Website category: movie
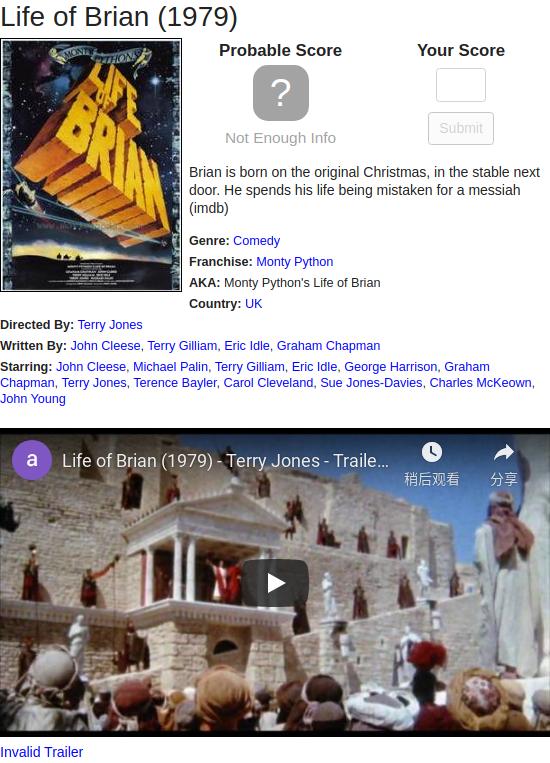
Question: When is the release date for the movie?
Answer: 1979

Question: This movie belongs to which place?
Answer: UK

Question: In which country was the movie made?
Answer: UK

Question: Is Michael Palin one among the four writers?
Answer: no

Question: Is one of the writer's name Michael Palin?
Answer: no

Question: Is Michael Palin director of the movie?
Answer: no

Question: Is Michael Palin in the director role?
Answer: no

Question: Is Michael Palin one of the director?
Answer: no

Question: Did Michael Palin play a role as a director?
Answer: no

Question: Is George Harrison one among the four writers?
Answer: no

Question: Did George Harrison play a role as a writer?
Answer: no

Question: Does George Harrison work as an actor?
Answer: yes

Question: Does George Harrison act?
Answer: yes

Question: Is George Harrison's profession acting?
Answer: yes

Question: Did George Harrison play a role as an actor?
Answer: yes

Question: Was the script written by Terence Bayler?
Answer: no

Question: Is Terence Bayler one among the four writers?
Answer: no

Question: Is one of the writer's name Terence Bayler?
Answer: no

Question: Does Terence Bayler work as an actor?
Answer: yes

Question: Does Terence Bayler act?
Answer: yes

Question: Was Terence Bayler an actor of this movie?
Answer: yes

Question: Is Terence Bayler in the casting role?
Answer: yes

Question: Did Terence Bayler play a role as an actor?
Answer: yes

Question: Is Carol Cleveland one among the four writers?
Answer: no

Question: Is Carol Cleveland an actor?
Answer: yes

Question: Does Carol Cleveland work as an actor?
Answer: yes

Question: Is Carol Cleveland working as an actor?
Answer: yes

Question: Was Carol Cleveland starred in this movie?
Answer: yes

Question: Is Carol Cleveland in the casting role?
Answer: yes

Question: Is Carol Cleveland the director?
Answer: no

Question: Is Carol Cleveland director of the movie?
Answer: no

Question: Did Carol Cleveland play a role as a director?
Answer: no

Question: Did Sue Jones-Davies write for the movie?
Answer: no

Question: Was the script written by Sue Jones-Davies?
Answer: no

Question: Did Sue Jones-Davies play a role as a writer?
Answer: no

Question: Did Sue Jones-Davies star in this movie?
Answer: yes

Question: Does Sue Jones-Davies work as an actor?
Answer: yes

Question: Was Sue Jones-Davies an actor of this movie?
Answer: yes

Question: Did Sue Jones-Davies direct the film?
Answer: no

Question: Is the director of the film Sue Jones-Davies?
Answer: no

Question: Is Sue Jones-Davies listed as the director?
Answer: no

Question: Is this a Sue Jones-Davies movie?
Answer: no

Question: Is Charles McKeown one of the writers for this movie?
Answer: no

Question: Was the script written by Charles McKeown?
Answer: no

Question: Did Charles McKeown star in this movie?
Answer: yes

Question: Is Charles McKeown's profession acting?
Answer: yes

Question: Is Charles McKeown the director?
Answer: no

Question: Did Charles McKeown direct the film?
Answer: no

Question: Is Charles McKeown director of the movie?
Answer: no

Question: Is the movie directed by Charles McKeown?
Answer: no

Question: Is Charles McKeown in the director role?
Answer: no

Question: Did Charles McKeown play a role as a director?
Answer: no

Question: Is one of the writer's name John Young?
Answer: no

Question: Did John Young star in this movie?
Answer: yes

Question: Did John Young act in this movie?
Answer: yes

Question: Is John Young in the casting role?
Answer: yes

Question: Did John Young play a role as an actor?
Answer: yes

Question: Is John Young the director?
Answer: no

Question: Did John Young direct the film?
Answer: no

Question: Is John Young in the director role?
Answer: no